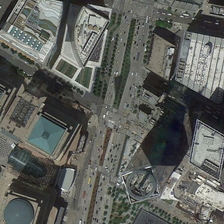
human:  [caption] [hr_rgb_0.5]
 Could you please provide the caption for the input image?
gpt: the building is high and low, different sizes .

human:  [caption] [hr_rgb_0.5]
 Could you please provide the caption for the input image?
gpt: several different large buildings are near a crossroads in a commercial area .

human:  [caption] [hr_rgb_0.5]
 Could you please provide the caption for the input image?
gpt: the distance between the building and the building is narrow .

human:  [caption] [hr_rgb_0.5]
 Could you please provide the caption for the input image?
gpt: several different large buildings are near a crossroads in a commercial area .

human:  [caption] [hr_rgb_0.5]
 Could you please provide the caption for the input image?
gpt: the building is high and low, different sizes .